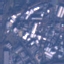
Land use / land cover class: Industrial